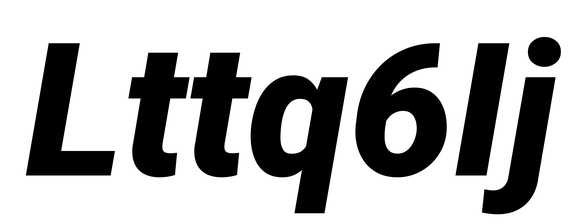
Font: Roboto-Italic_Black_Italic